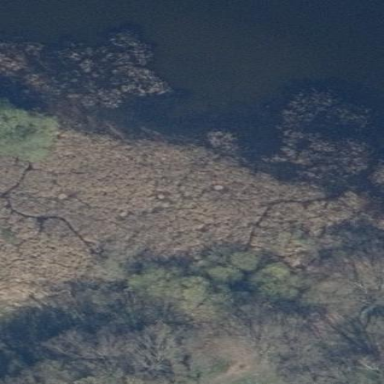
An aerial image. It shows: Wetland area characterized by wet meadow.